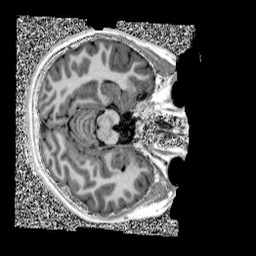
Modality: UNIT1
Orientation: axial
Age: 11
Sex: female
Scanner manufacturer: siemens
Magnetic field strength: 3 T
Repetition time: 4 s
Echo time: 0.00303 s